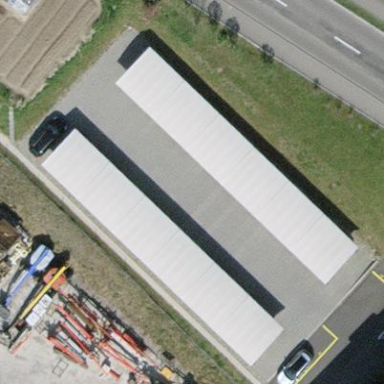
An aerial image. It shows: Parking area with sett surface.